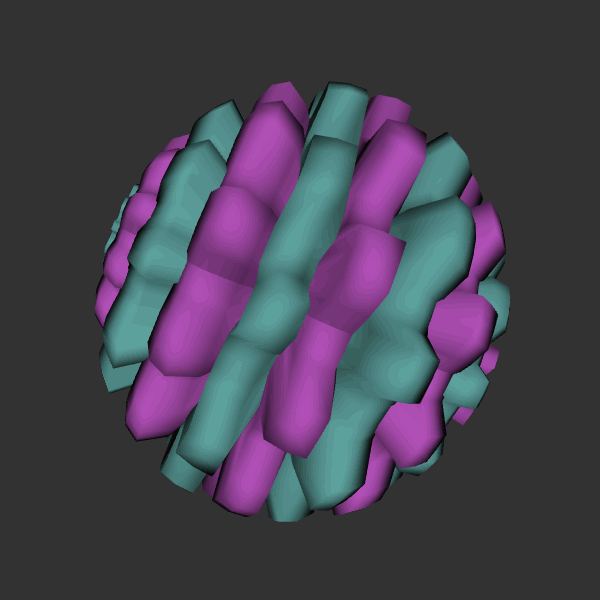
Background: dark